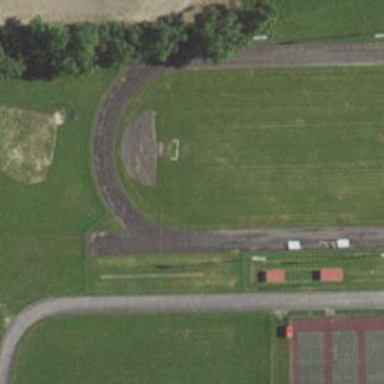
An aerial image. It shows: American football pitch for leisure and sport activities.